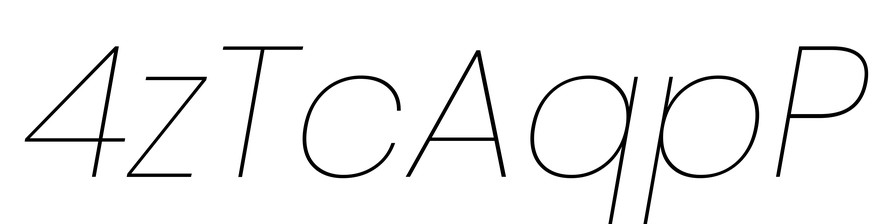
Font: Poppins-ThinItalic